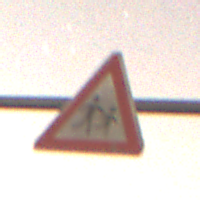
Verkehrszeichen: KinderLinks
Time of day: Night
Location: Outdoor (Suburban)
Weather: Clear
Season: NotSpecified
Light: Artificial